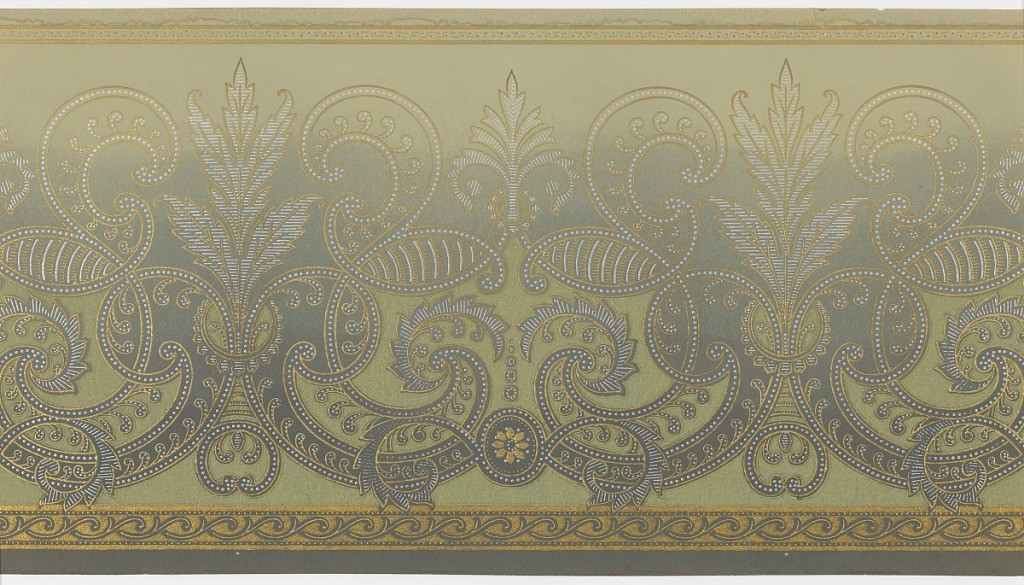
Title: Frieze
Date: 1905–1915
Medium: Machine-printed paper, textured ground
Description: Large wave scrolls with large leaves (acanthus), beading and striping. Bottom band of wave pattern and beading. Top has band of stylized dentil pattern with dots. Part of background willed with light green. Ground embossed with floral vining and shades dark blue-green to light green (bottom to top). Printed in metallic gold, metallic silver and light green.